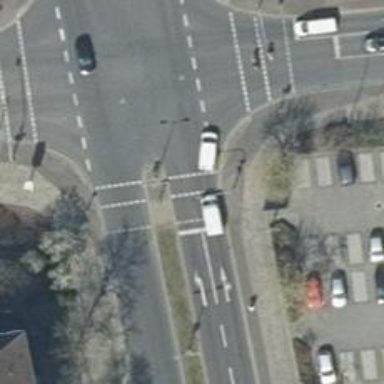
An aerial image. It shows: Road crossing with traffic signals.